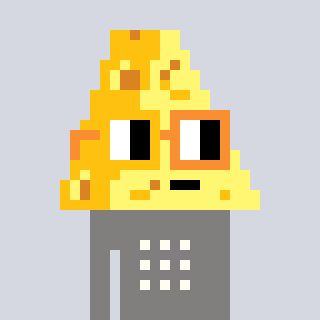
a pixel art character with square yellow and orange glasses, a cheese-shaped head and a bluegrey-colored body on a cool background